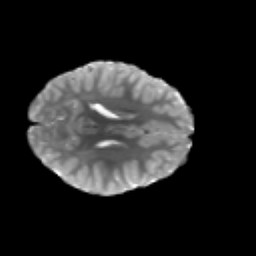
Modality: T2w
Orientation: axial
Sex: female
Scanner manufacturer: siemens
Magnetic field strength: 3 T
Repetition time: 5 s
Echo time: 0.071 s